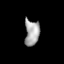
Tissue: lung
Cell type: Epithelial cells
Senescence score: 0.1771
Nuclear area (px): 373
Mean DAPI intensity: 165.858